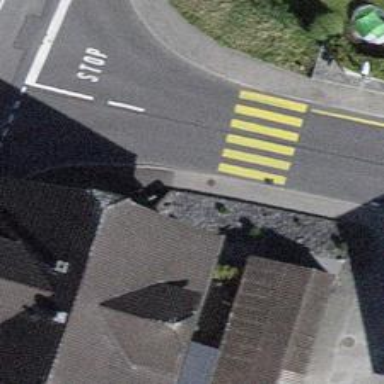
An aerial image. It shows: Kerb barrier.